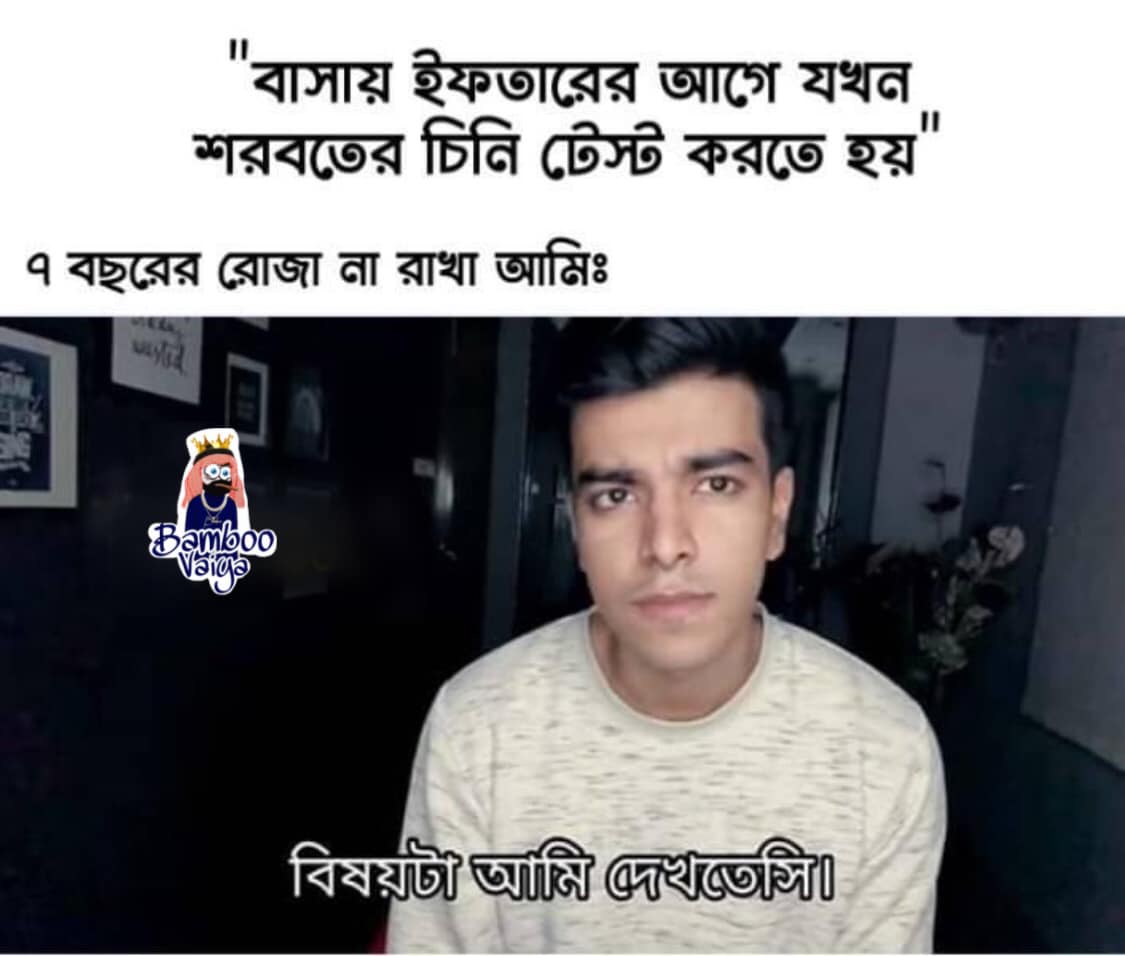
Caption: "বাসায় ইফতারের আগে যখন শরবতের চিনি টেস্ট করতে হয়"   ৭ বছরের রোজা না রাখা আমিঃ   বিষয়টা আমি দেখতেসি ।
Label: non-hate